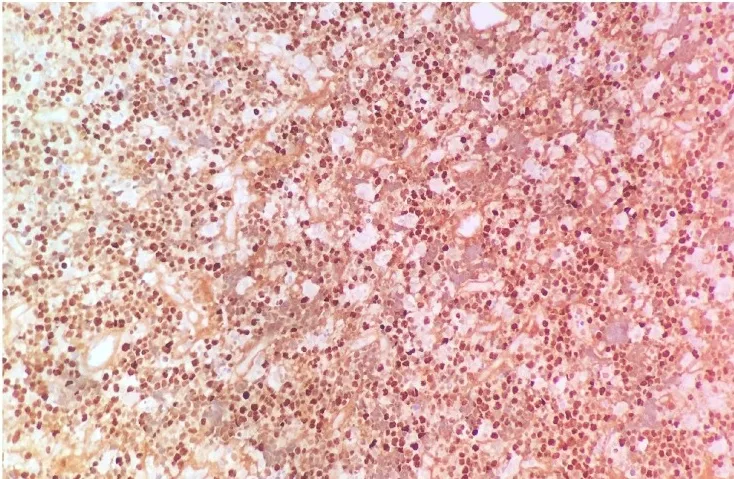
Histopathological examination of the sample. EBER 20x
in situ hybridization positive to EBV-encoded RNA.
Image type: pathology (fish)